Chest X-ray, PA view. Patient: 42 years old, sex F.
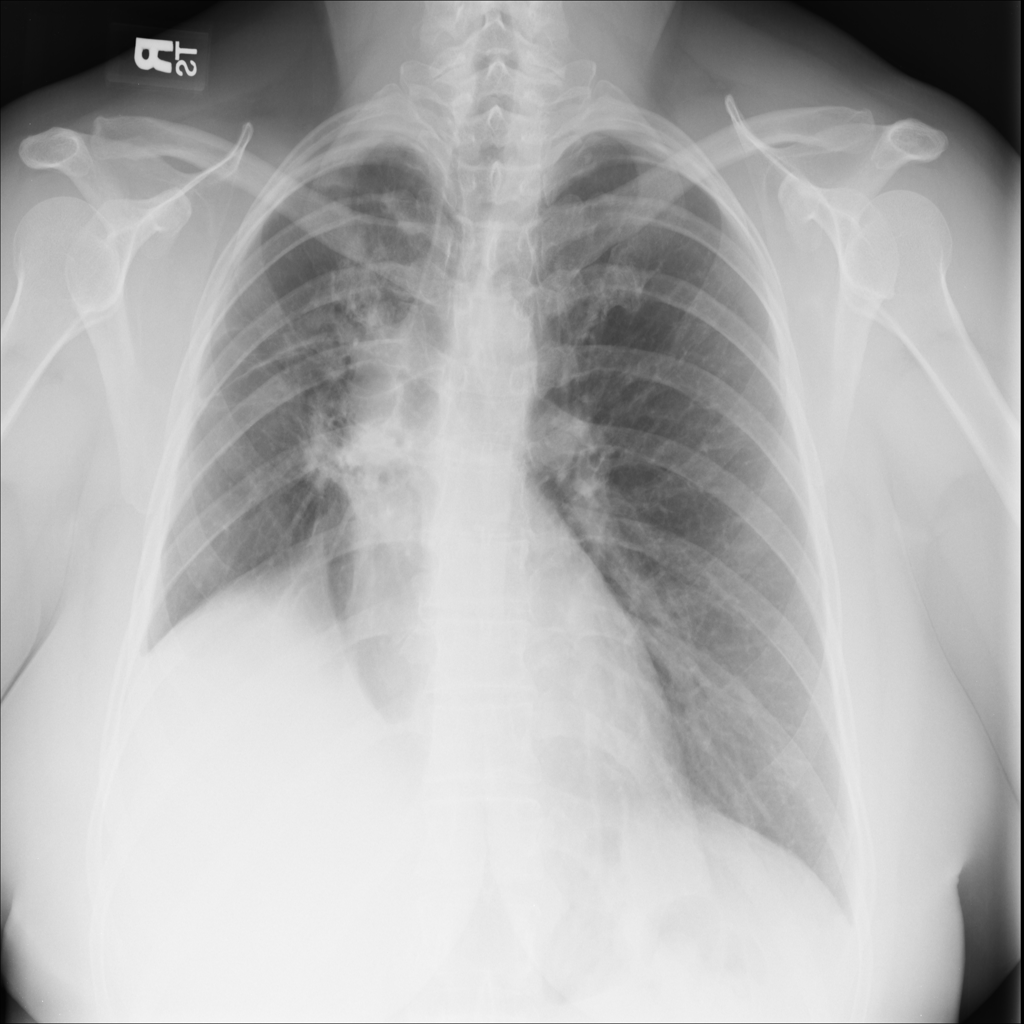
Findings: Fibrosis